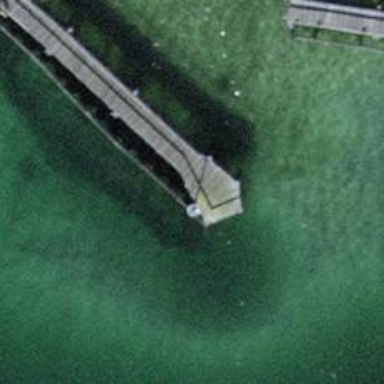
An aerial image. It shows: Platform for public transport ferry.